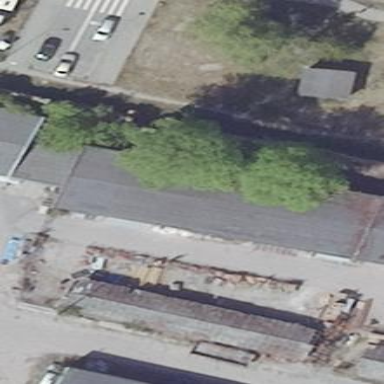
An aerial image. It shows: Warehouse building.